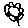
Label: flower